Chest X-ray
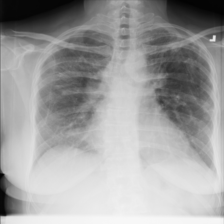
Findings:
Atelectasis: negative
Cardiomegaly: negative
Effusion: negative
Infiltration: negative
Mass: negative
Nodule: negative
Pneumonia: negative
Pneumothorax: negative
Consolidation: negative
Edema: negative
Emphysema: negative
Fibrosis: negative
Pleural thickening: negative
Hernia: negative